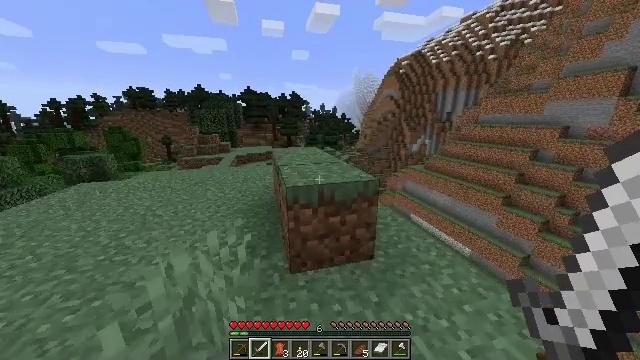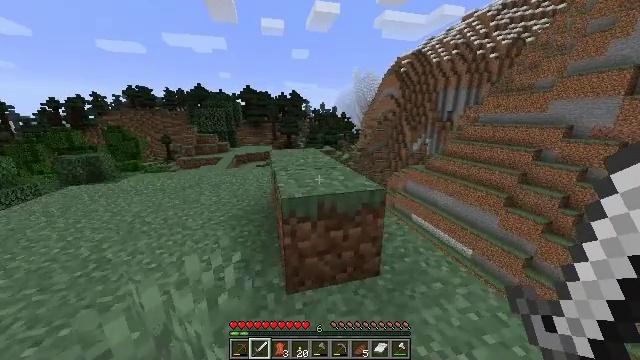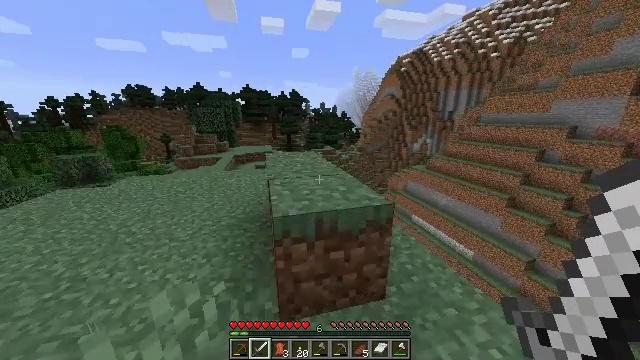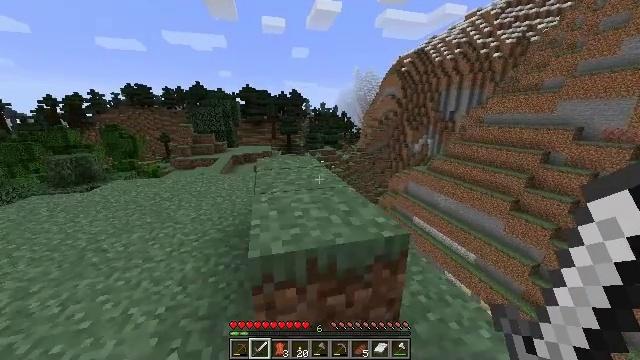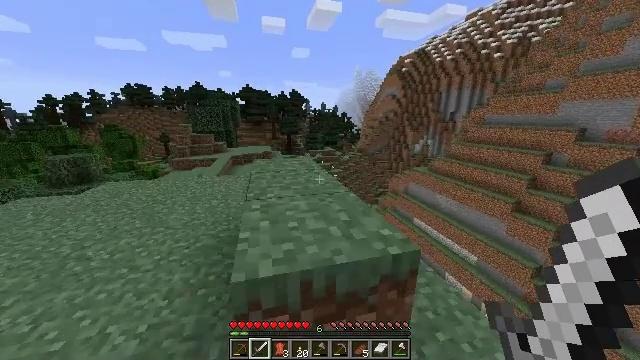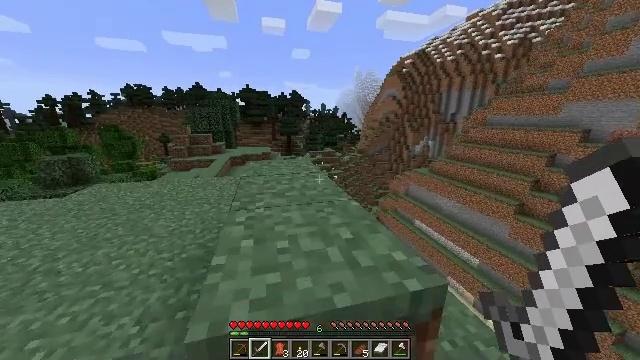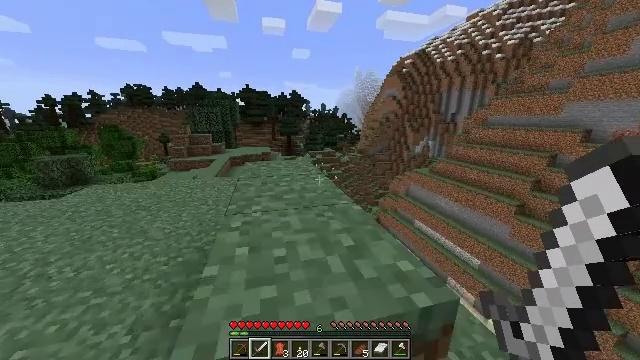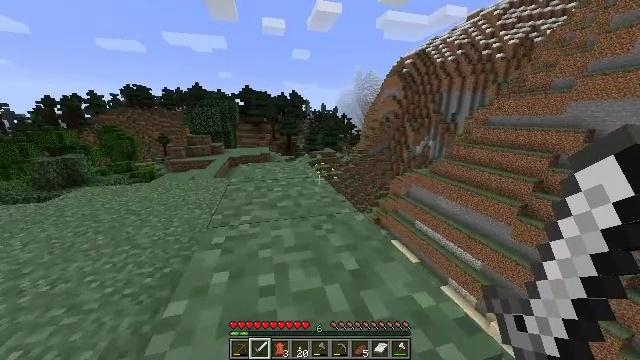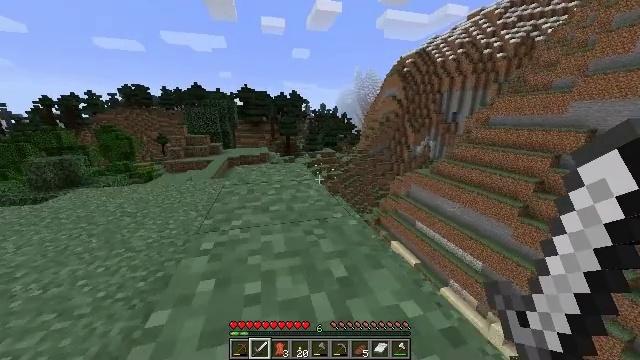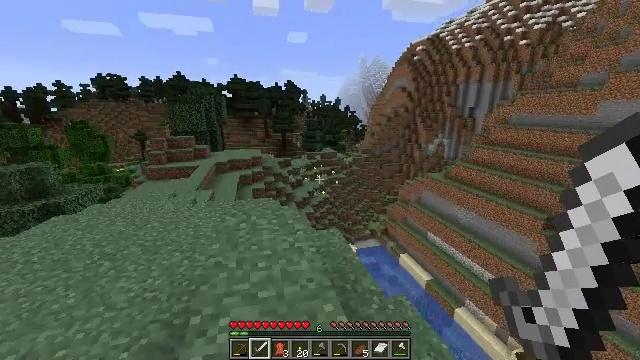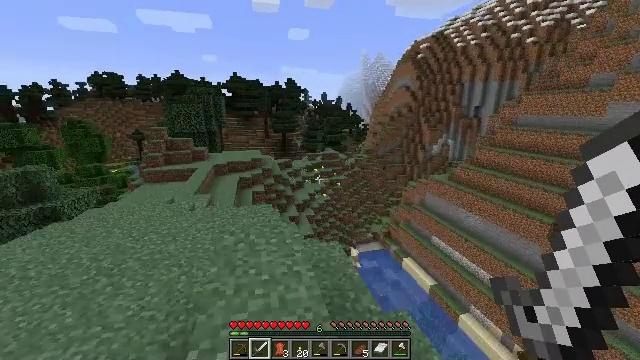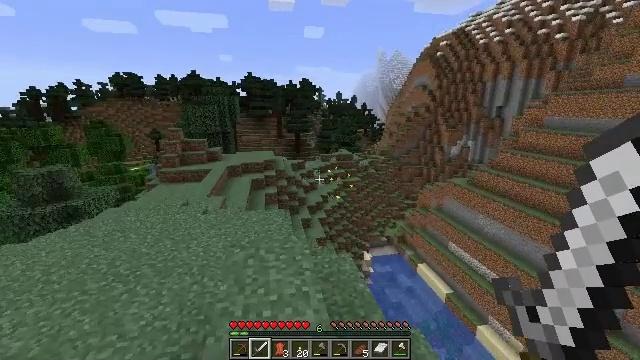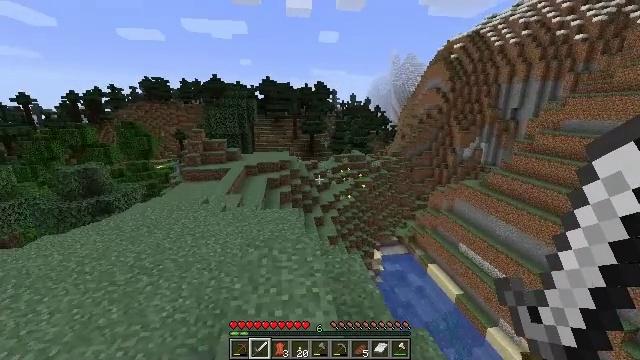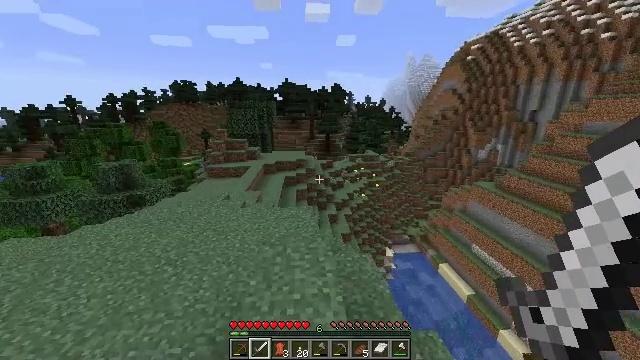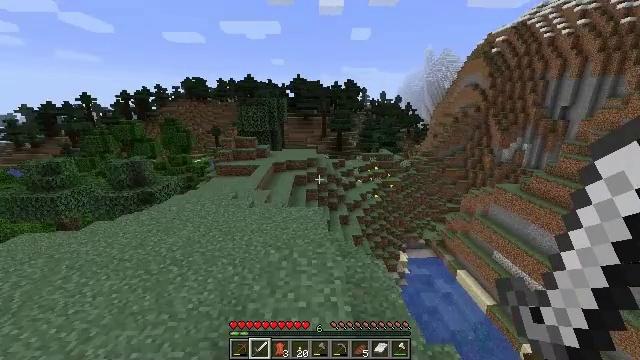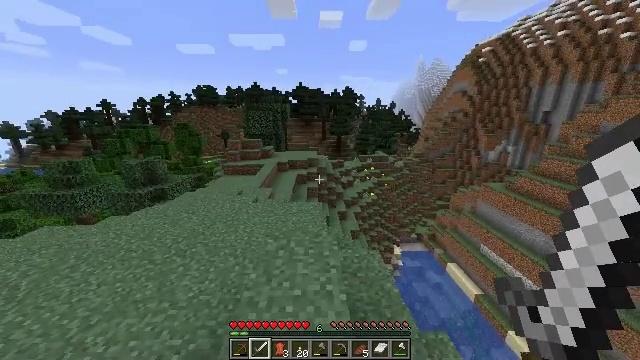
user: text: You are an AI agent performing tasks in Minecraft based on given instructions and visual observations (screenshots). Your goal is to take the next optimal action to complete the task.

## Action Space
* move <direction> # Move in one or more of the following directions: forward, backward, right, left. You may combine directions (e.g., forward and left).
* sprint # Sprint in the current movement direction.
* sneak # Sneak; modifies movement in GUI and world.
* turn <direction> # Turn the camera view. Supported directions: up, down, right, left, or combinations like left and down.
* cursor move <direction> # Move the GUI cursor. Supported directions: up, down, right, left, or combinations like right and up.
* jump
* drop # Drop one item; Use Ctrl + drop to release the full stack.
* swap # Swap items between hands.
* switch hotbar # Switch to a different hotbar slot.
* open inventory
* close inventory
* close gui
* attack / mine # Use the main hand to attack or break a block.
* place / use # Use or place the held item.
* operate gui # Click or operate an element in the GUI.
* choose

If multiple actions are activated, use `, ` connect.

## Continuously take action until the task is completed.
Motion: motion action
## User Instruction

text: Gather oak leaves by attacking.
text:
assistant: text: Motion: move forward, sprint
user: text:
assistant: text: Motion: move forward, sprint
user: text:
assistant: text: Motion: move forward, sprint
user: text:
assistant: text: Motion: move forward, sprint
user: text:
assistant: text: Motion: move forward, sprint
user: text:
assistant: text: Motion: move forward, sprint
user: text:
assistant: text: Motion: move forward, sprint
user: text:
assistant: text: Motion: move forward, sprint, jump
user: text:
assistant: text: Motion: move forward, sprint, jump
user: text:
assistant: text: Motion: move forward, sprint, jump
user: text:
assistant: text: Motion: move forward, sprint, turn left, jump
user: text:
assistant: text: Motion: move forward, sprint, turn left
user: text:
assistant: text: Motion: move forward, sprint, turn left
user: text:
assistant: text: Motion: move forward, sprint, turn left
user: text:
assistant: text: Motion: move forward, sprint
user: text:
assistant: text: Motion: move forward, sprint
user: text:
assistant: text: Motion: sprint
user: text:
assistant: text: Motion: sprint
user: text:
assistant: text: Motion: no_op
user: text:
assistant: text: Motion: no_op
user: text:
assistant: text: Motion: no_op
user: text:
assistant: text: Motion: no_op
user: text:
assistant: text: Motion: turn right
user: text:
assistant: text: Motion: turn right and down
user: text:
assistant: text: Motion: turn right and down
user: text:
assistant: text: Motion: turn right and down
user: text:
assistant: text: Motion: turn right
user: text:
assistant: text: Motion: turn right
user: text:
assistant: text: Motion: turn right
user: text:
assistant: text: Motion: turn right